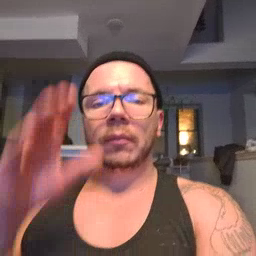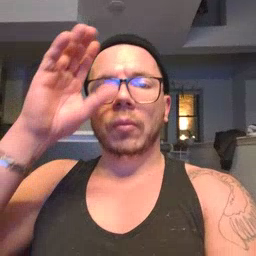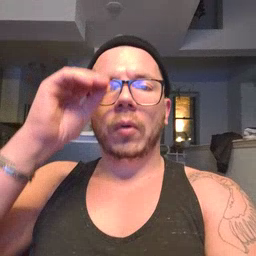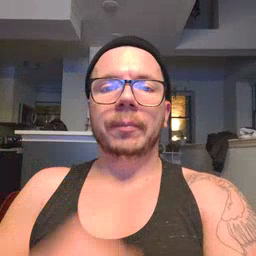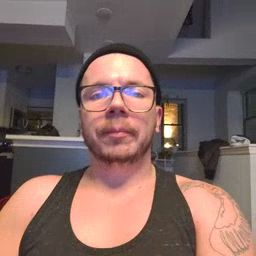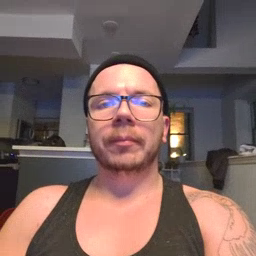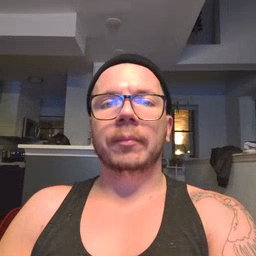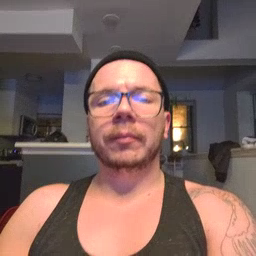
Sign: boy